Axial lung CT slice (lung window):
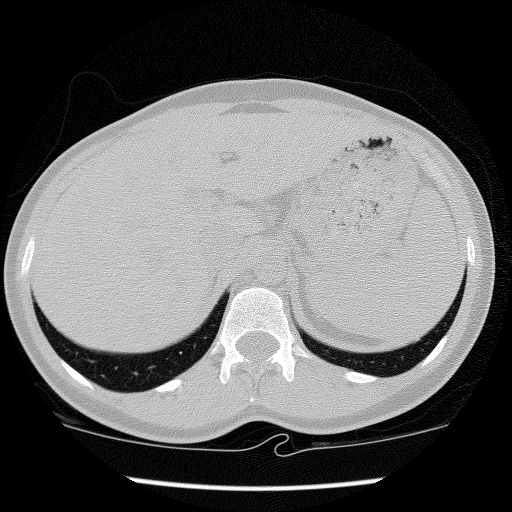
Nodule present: no